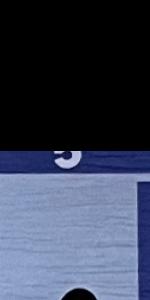
Label: Empty